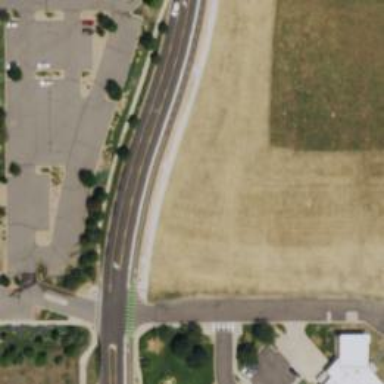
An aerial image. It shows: Tertiary road with asphalt surface and separate sidewalk.